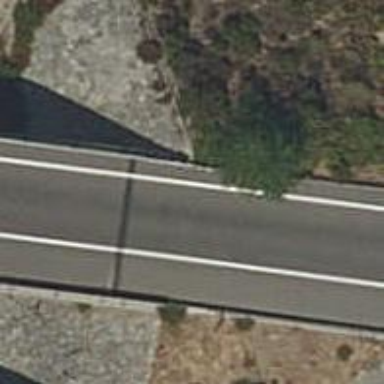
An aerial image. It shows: Bridge on motorway link.